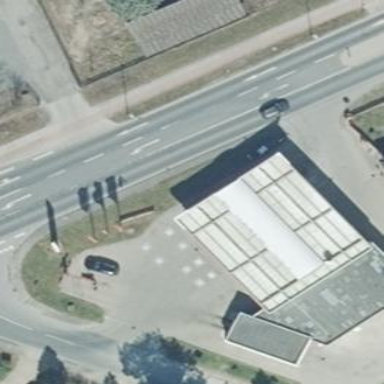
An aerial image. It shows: Fuel amenity located on the roof of building.